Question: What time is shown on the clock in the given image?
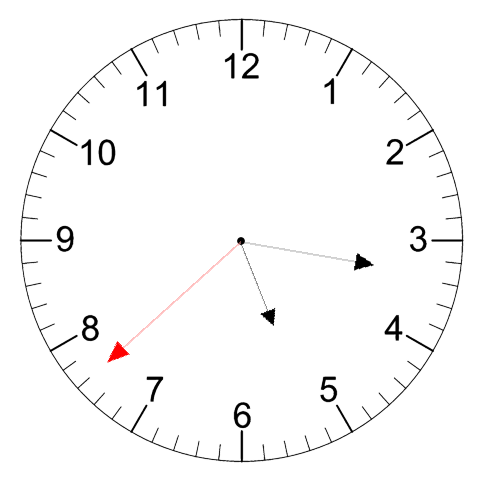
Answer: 05:16:38